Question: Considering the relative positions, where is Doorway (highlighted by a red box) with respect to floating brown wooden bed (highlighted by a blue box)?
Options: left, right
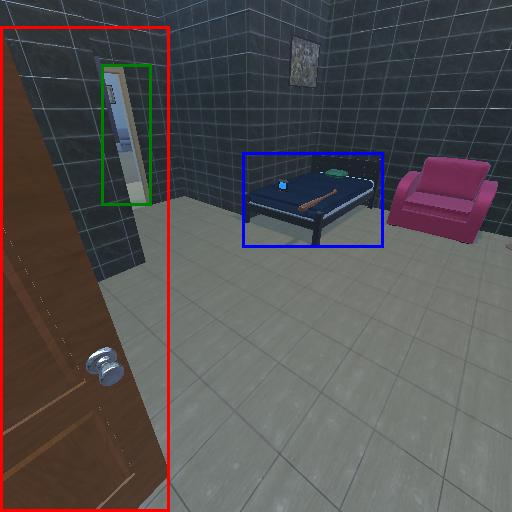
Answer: left